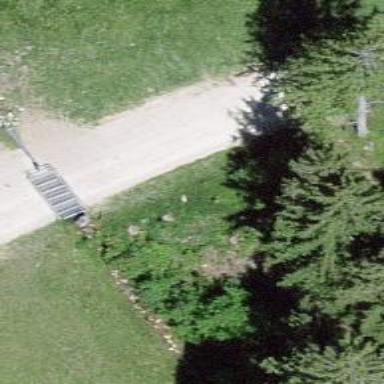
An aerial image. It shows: Gate.